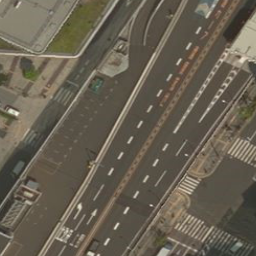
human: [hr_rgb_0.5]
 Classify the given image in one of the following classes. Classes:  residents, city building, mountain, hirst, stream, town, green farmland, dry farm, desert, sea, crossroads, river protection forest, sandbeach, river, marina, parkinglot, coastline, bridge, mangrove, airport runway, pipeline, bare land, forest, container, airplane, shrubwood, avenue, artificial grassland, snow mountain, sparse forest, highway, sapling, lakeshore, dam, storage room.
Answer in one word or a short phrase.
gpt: highway